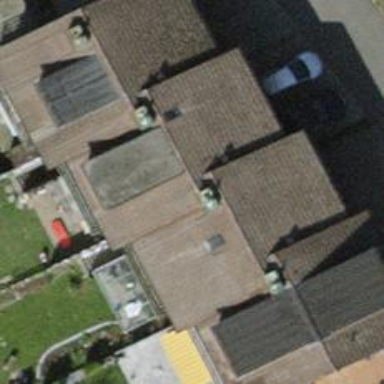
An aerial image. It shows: Terrace building.